Question: I am trying to have a TextView to fill the space between a button on the left and the edge of the layout on the right.
'''
<TextView
android:id="@+id/welcomeHeader"
android:layout_width="wrap_content"
android:layout_height="wrap_content"
android:layout_alignParentTop="true"
android:layout_alignParentRight="true"
android:layout_toRightOf="@+id/setInfusionReminder"
android:layout_marginRight="20dp"
android:layout_marginLeft="20dp"
android:layout_marginTop="20dp"
android:gravity="center"
android:text="Welcome!" />
'''
What I am seeing in the editor however is 'android:layout_marginRight' is applied on the left. The end result is 40dp margin on the left and 0 margin on the right.

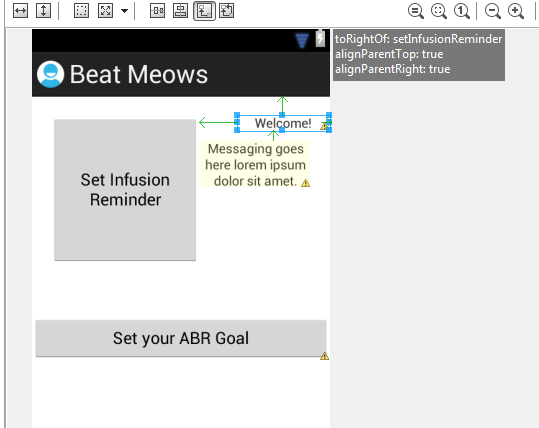
Answer: It's the following attributes that don't quite work together as you'd expect:
'''
android:layout_toRightOf="@id/setInfusionReminder"
android:layout_alignParentRight="true"
'''
Sidenote: Atleast from what I've seen in my own projects, it tends to make the element somewhat uncontrollable for further layout-related attributes.
Update to address the comment:
I'd probably do the following:
'''
1. Remove the android:layout_alignParentRight="true"
2. Set the android:layout_width to "fill_parent"
3. Keep the gravity at android:gravity => "center"
'''
This should make it expand as much as possible to the right, while centering the content (text).